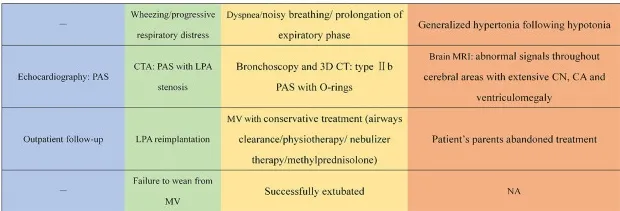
The timeline showcasing relevant data from the episode of care. PAS, pulmonary artery sling; CTA, computed tomography angiography; LPA, left pulmonary artery; MV, mechanical ventilation; 3D, three-dimensional; CN, cortical necrosis; CA, cerebrum atrophy; NA, not available.
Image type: chart (chart)